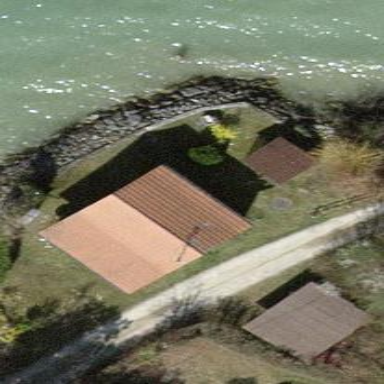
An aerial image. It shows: Simple house.